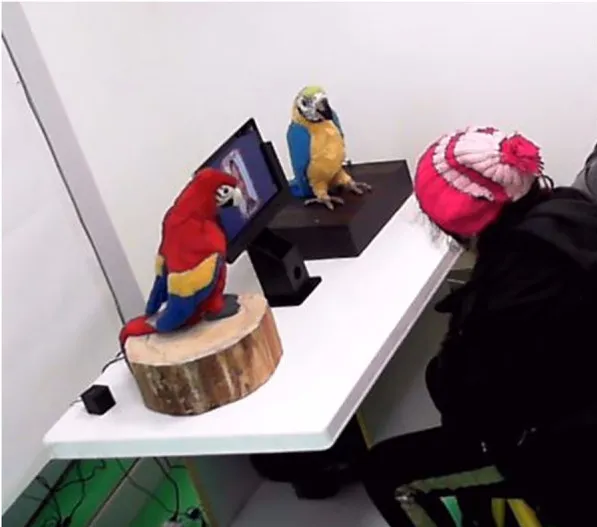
The placement of the robots and a subject.
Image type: medical_photograph (skin_photograph)